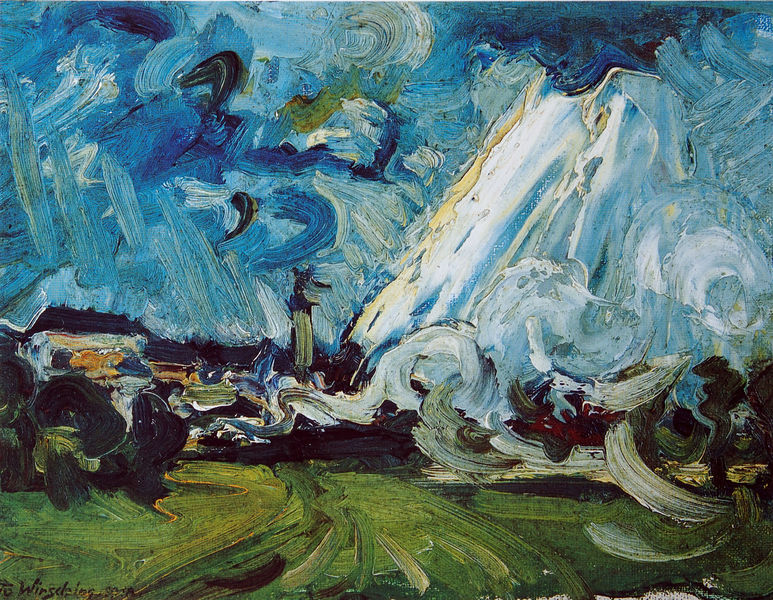
Titel: Gewittersonne über Dachau (Südostansicht)
Künstler: Otto Wirsching
Institution: Privatbesitz
Schlagwörter: baum, blau, dunkel, gemälde, gewitter, himmel, laub, schatten, wasser, weiß, wolken, bäume, gelb, grob, grün, kirchturm, landschaft, ocker, stadt, bewegung, bunt, impressionisme, licht, schwarz, strasse, dach, gebäude, gras, haus, rasen, rot, weg, wiese, wolke, expressionismus, signatur, öl, feld, felder, gräser, häuser, kalt, natur, weide, wind, büsche, kirche, pastos, sonne, land, gold, wald, turm, wellen, ansicht, ort, abstrakt, farben, dorf, dächer, farbe, violett, kleinstadt, ölgemälde, sturm, unwetter, wetter, wild, duktus, vert, streifen, ölfarbe, grass, striche, leuchten, regen, village, lichtstrahl, sonnenstrahl, expressionistisch, strahlen, blanc, noir, pinsel, schein, expressiv, stark, sonnenstrahlen, vue, rouge, pinselstriche, orage, femme, lumière, arbre, soleil, ciel, foret, nature, paysage, peinture, farbigkeit, clocher, ville, allemand, bleu, montagne, pluie, campagne, champ, wei´, signature, ductus, croquis, esquisse, hecken, dor, kiche, nuage, nuages, abstrait, couleur, expressionisme, huile, mouvement, touche, eglise, arbres, niederschlag, wolkenbruch, eisig, expressionnisme, toile, grn, terre, neige, herbe, impressionnisme, tableau, allemagne, cathédrale, divin, wirsching, wirschlos, boe, erhebung, cascade, moderne, vent, vision, champs, blan, dichte, pré, taches, fauvisme, trace, carton, apparition, belu, tourmente, nuqge, pinceau, plaine, matière, wirschalg, wirschlag, ébauche, xxe siècle, éclaircie, croqueton, wirschler, phare, dégradé, aplat, déluge, laid, lid, ù, bof, expresif, wirskiers, wirsdries, lichtsstrahl, illumination